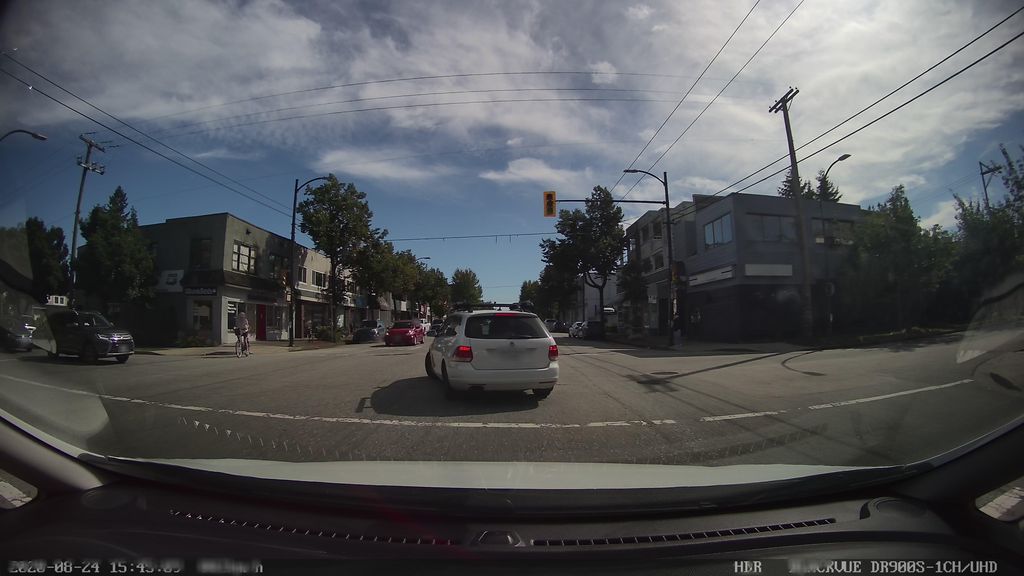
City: vancouver